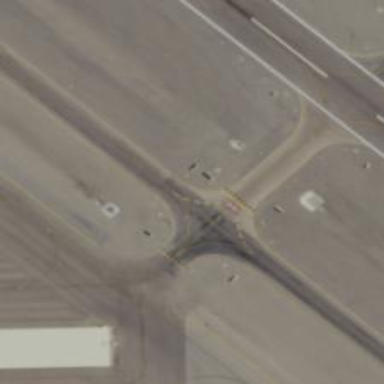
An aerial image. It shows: View of taxiway at the airport.